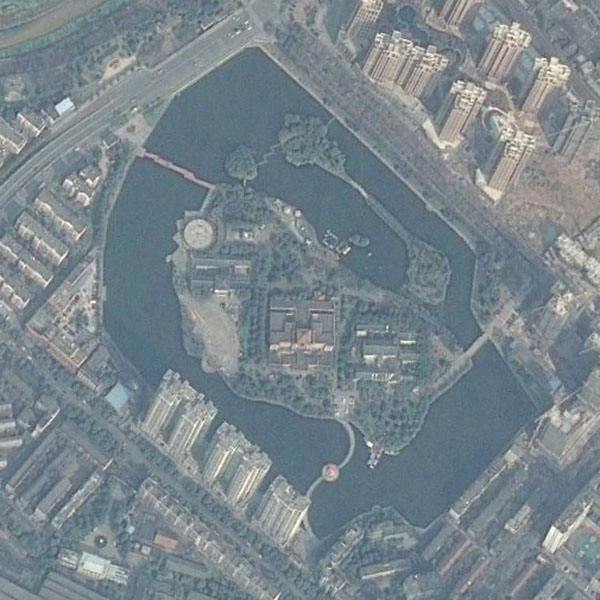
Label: Park